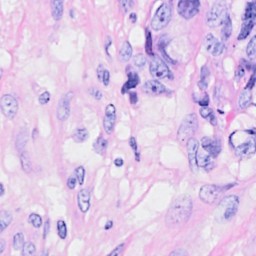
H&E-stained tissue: Breast